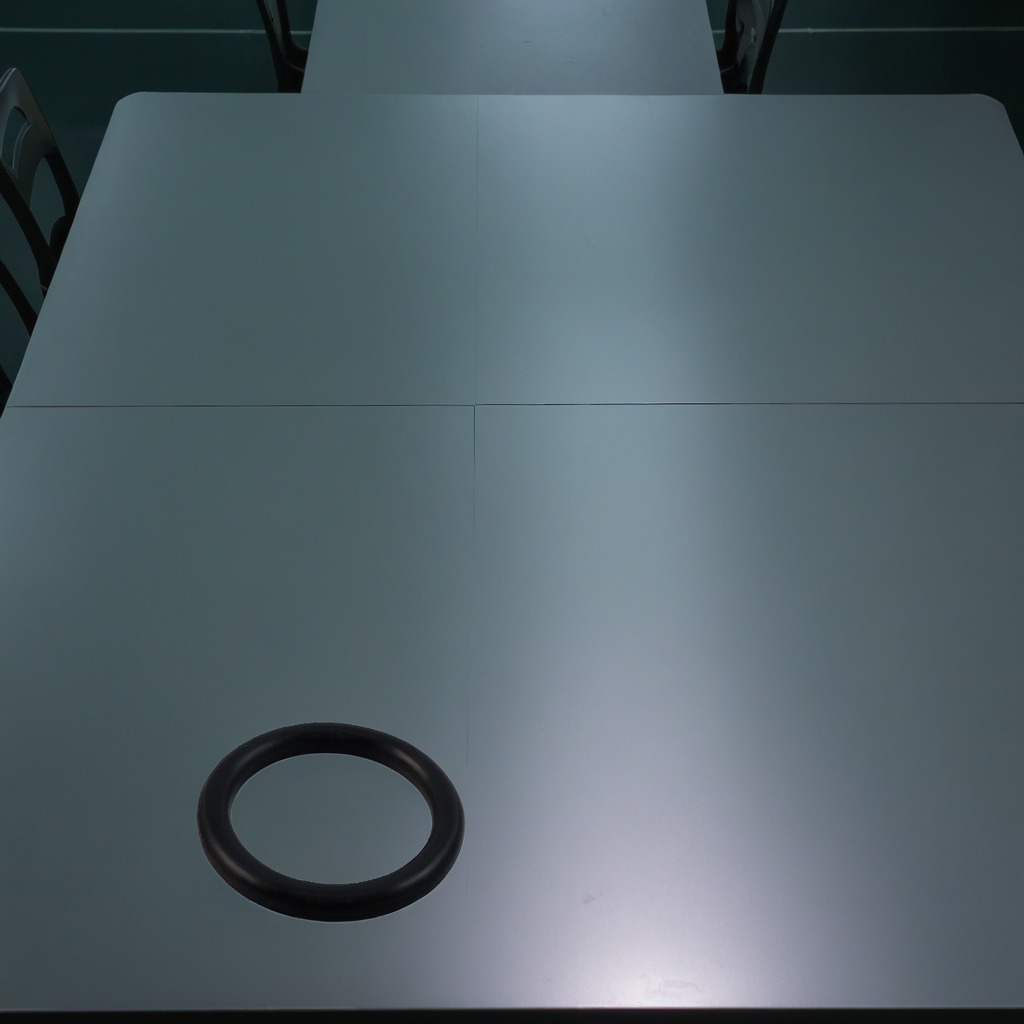
A rubber O-ring is lying on the clean empty table in a railway signal maintenance room.